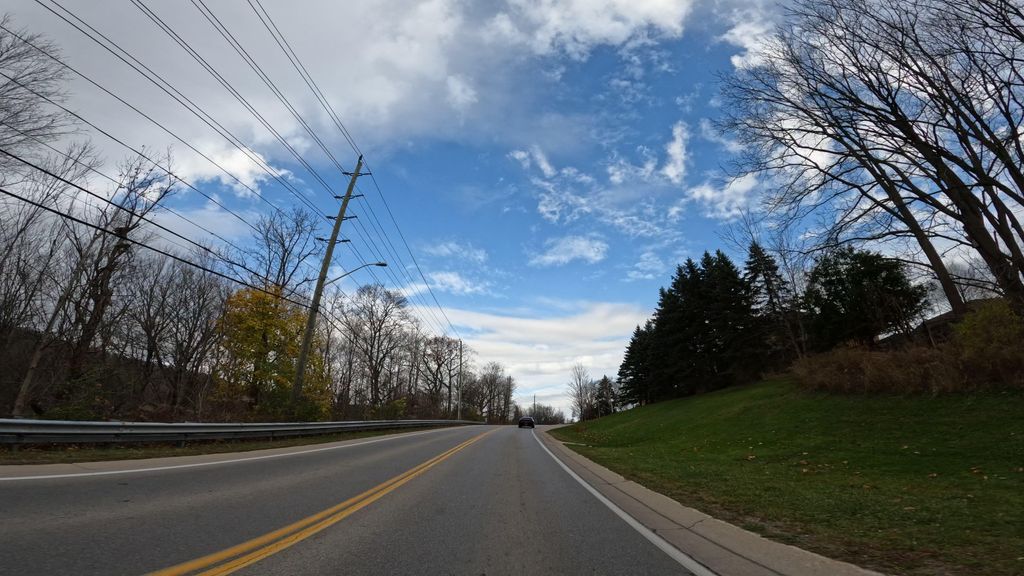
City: hamilton